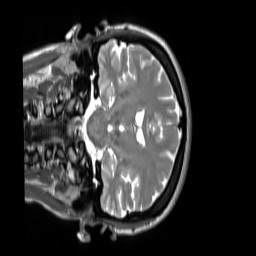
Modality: T2w
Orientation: coronal
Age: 51
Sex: female
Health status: ill
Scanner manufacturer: siemens
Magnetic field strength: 3 T
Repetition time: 2.8 s
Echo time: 0.326 s